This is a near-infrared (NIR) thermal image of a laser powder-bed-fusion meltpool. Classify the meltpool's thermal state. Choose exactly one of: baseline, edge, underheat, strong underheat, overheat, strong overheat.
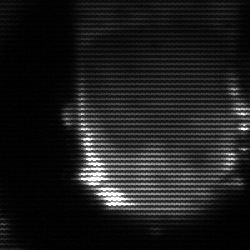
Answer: baseline